Question: Currently, I have a lot of Joins and SubJoins with Group By etc.
I cannot use paginate, because it is too slow (because of Group by). That is why I need to use pagination manually, however, I need to limit the total number of rows as well. With rows way above 10k, I want to have the maximum of a total of 300!
My current approach works suboptimal and I don't really know how to fix it:
'''
return \DB::table('offers')
->alotOfQueries/joins
->...
->limit(300) //we show only a maximum of 300 offers
->get();
'''
After the return, I'm manually creating the pagination.
I'll just leave the code as well here:
'''
protected function paginate(Collection $offerings): LengthAwarePaginator
{
$page = request()->page ?? 1;
$perPage = $this->config->take;
$offset = ($page * $perPage) - $perPage;
return new LengthAwarePaginator(
array_slice($offerings->all(), $offset, $perPage, true),
$offerings->count(),
$perPage,
$page,
[
'path' => request()->url(),
'query' => request()->query()
]
);
}
'''
This current approach is much faster than using paginate.
it is still loading 300 rows.
to load only 18 rows per page. And calculate the correct total until it hits 300. It won't go above.
The numbers are taken from Airbnb, so I can show you this picture, so you maybe know what I'm after at:

Airbnb is always limiting it's max total to 300. Because 18 rows are loaded, we get 17 pages.
Any idea how to solve this?
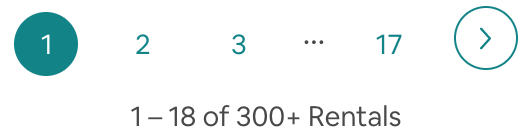
Answer: Just for you, readers in the future. I'm lucky in that sense that I could limit my sub join ->limit(300)
With that I could now use paginate. Now it is not slow anymore at all!
I tested it against manual pagination like with:
'''
return $offersQuery->offset($this->offset)
->limit($this->perPage)
->get();
'''
and it does not matter what you are going to use.